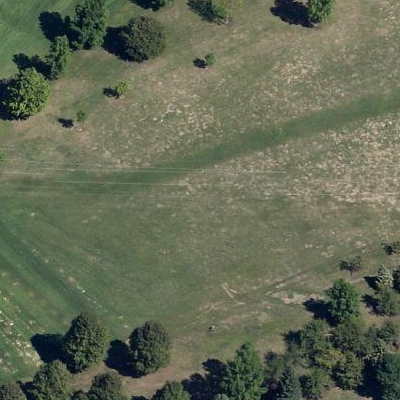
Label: Grass